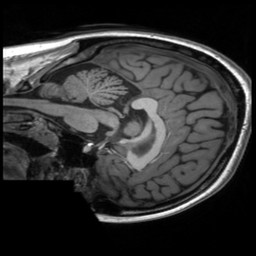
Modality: T1w
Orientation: sagittal